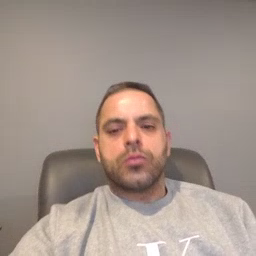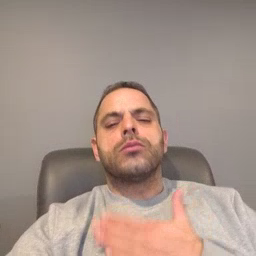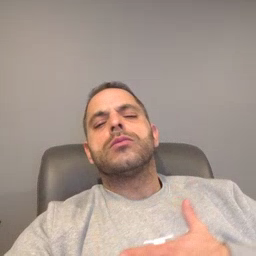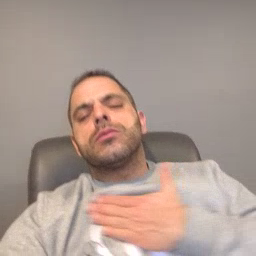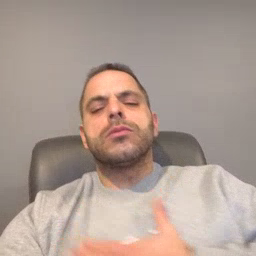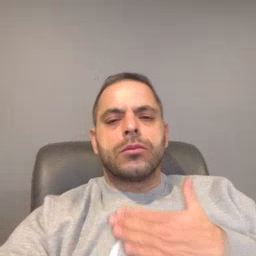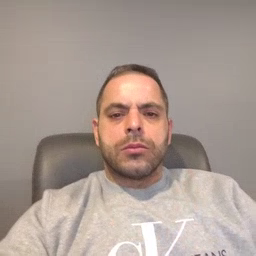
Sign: please